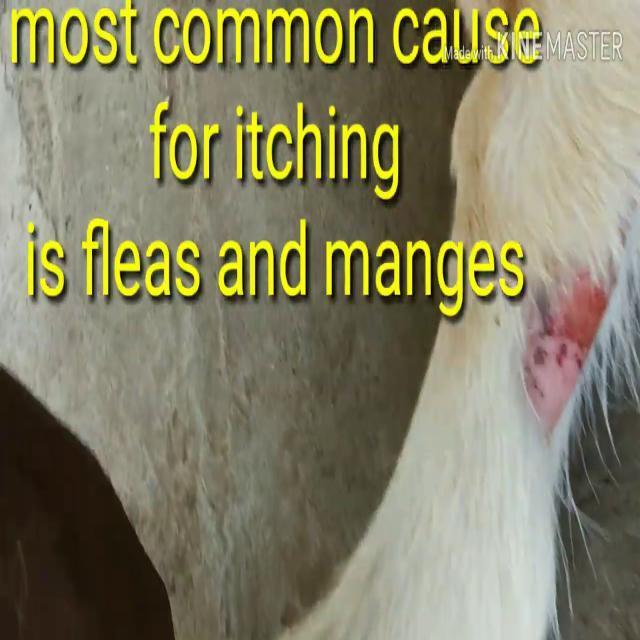
Canine dermatitis — inflammation of the skin presenting with erythema, pruritus, papules, and excoriation. May be allergic, contact, or atopic in origin.